Question: I've got my customizations.xml importing ok, but when I open the Advanced Find Dialog, it tell me "Ribbon XML Validation Error":

I can't seem to get any more info than that. Below is my customizations.xml text, I've tried to simplify it as much as possible.
---
'''
<ImportExportXml xmlns:xsi="http://www.w3.org/2001/XMLSchema-instance">
<Entities></Entities>
<Roles></Roles>
<Workflows></Workflows>
<FieldSecurityProfiles></FieldSecurityProfiles>
<Templates />
<RibbonDiffXml>
<CustomActions>
<CustomAction Id="DEW.Mscrm.AdvancedFind.Groups.Debug.UploadFetchXml"
Location="Mscrm.AdvancedFind.Groups.Debug._children" >
<CommandUIDefinition>
<Button Id="DEW.Mscrm.AdvancedFind.Groups.Debug.UploadFetchXmlButton" />
</CommandUIDefinition>
</CustomAction>
</CustomActions>
<Templates>
<RibbonTemplates Id="Mscrm.Templates"></RibbonTemplates>
</Templates>
<CommandDefinitions>
</CommandDefinitions>
<RuleDefinitions>
<TabDisplayRules />
<DisplayRules />
<EnableRules />
</RuleDefinitions>
<LocLabels />
</RibbonDiffXml>
<EntityMaps />
<EntityRelationships />
<OrganizationSettings />
<optionsets />
<Languages>
<Language>1033</Language>
</Languages>
</ImportExportXml>
'''
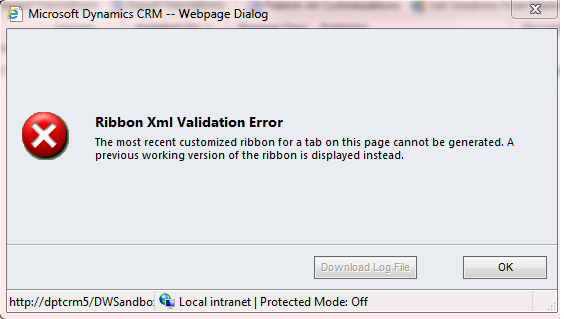
Answer: For others looking to find the solution, or at least something to take note of if you're having a similar problem.
My problem was that the id for the different elements were the same. You must have unique id's even among different elements. And "Mscrm.AdvancedFind.Groups.Debug._children" should have been "Mscrm.AdvancedFind.Groups.Debug.Controls._children"